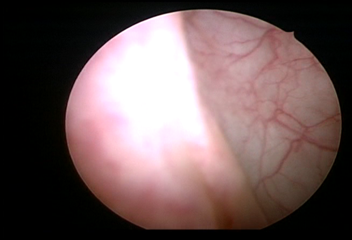
Modality: WLC
Class: Normal mucosa
Bladder cancer association: No